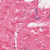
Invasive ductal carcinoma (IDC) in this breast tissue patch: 0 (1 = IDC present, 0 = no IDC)